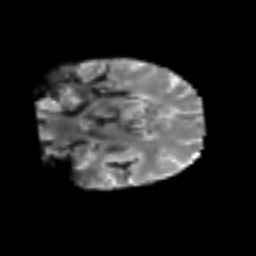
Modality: T2w
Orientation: coronal
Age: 67
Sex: female
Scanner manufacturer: siemens
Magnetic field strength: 3 T
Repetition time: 6.1 s
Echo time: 0.101 s